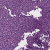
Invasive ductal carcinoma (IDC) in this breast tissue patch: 1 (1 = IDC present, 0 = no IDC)